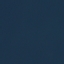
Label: SeaLake